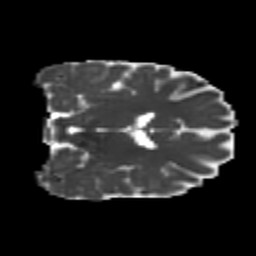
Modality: MD
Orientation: coronal
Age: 22
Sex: female
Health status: healthy
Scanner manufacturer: philips
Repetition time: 7.385 s
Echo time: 0.08599 s